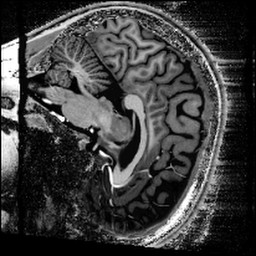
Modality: T1w
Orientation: sagittal
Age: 27
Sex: male
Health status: healthy
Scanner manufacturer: siemens
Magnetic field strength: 9.4 T
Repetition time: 9 s
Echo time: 0.0023 s